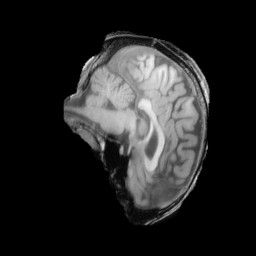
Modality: T1w
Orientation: sagittal
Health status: ill
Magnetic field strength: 3 T